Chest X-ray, PA view. Patient: 45 years old, sex M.
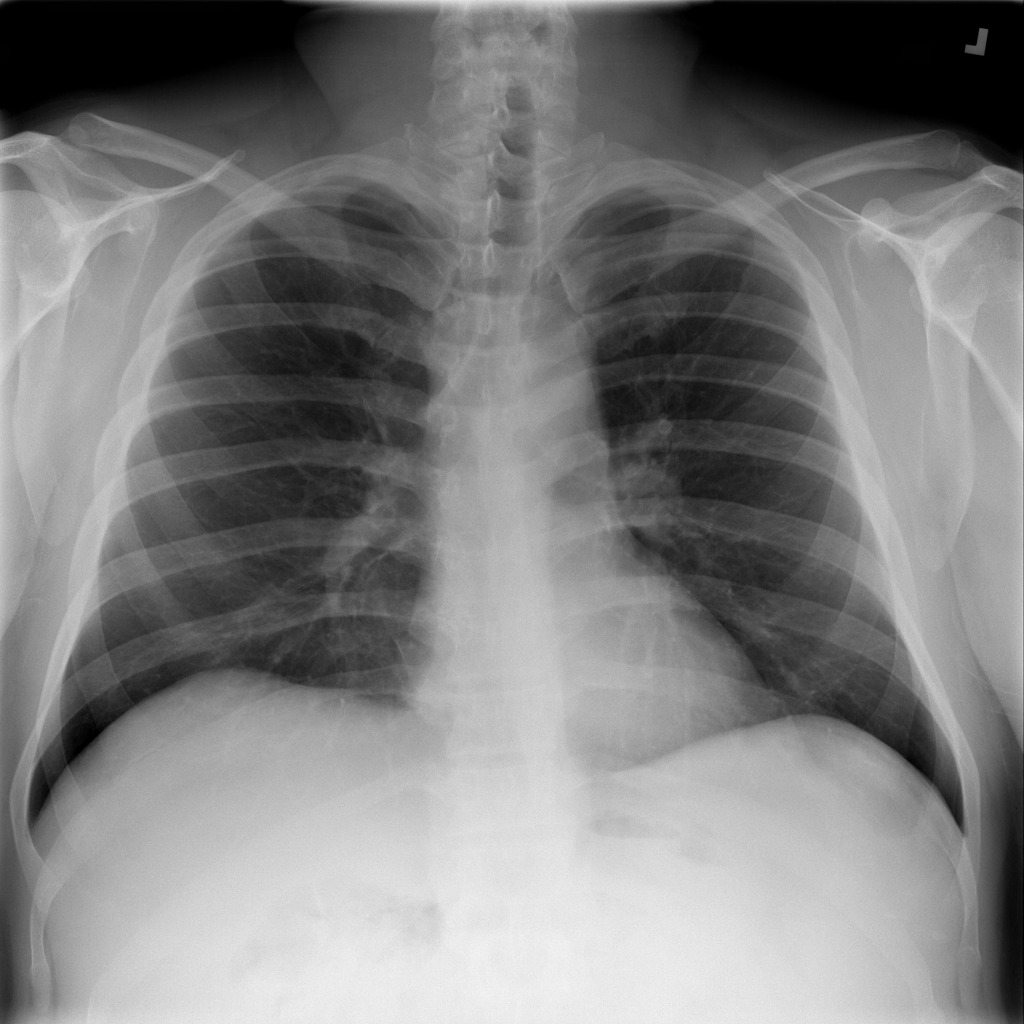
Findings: No Finding